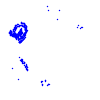
Particle: kaon